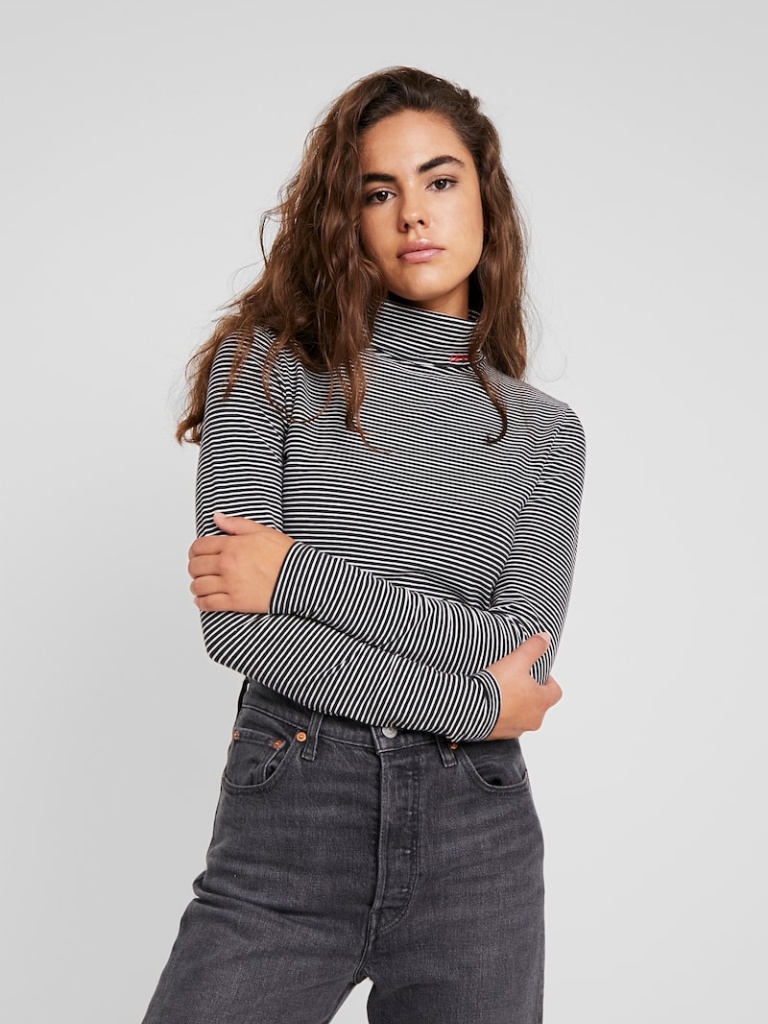
knit tight a long-sleeved with the sleeves down hip length Fully Tucked in turtleneck turtleneck